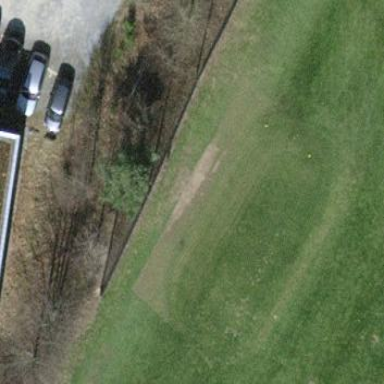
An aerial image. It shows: Golf tee on grass surface.